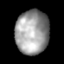
Tissue: lung
Cell type: Epithelial cells
Senescence score: 0.2137
Nuclear area (px): 1443
Mean DAPI intensity: 155.725